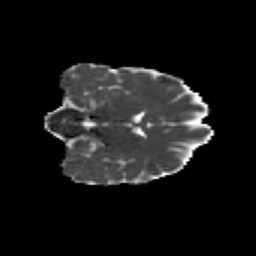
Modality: MD
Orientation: coronal
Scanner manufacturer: siemens
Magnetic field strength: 3 T
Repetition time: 9.2 s
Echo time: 0.084 s